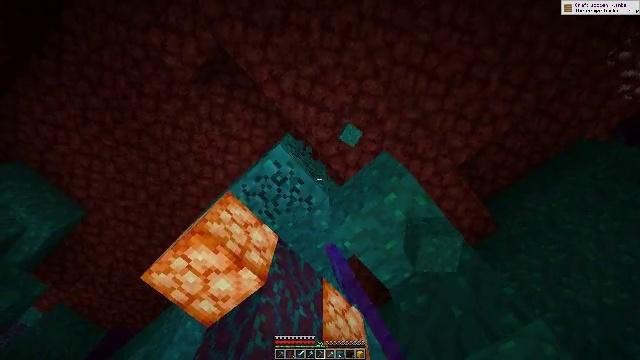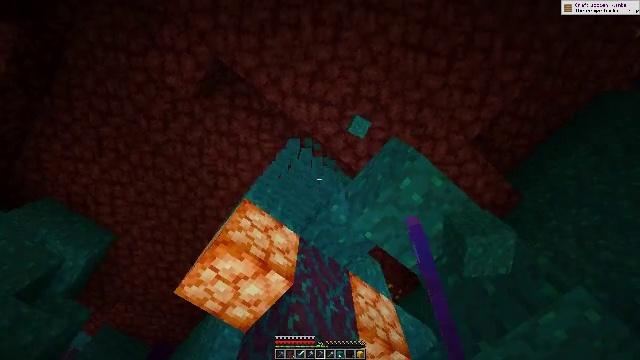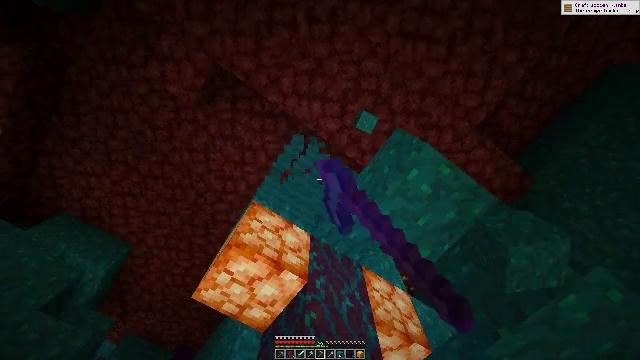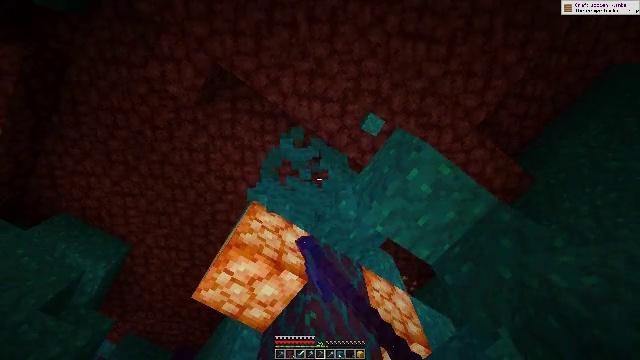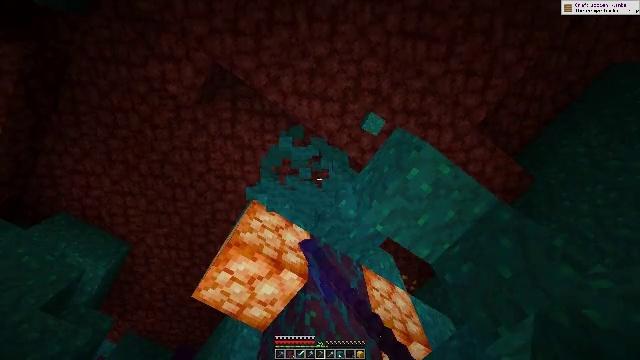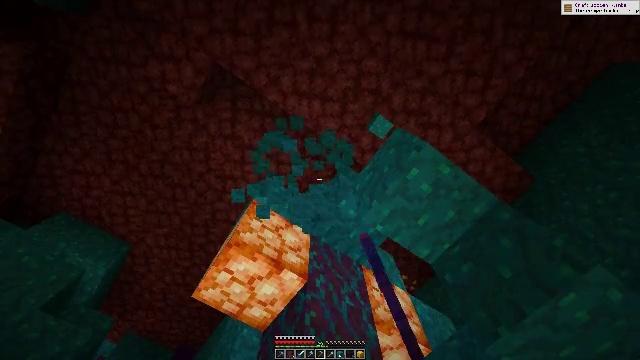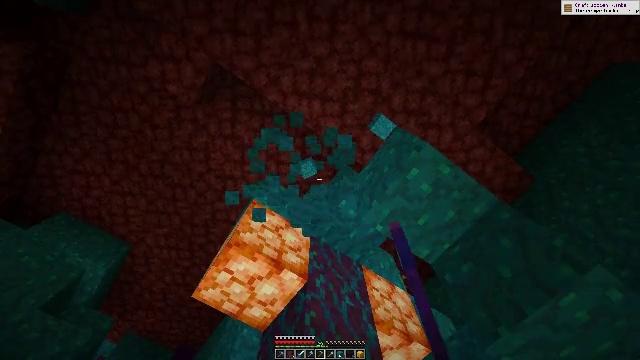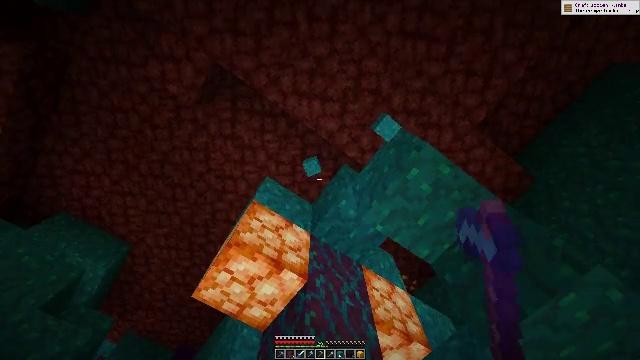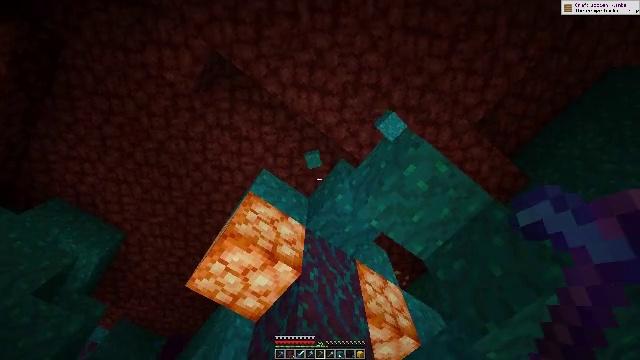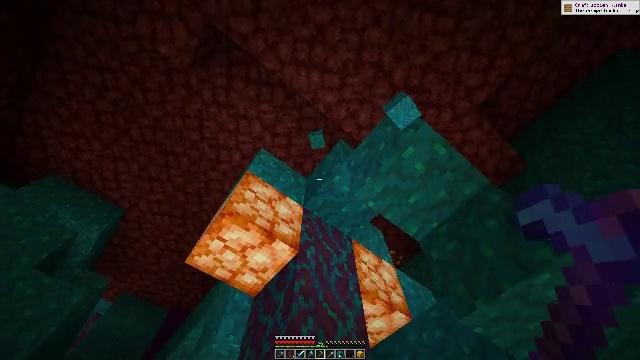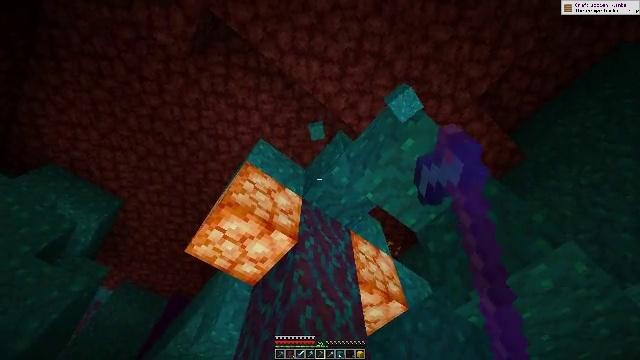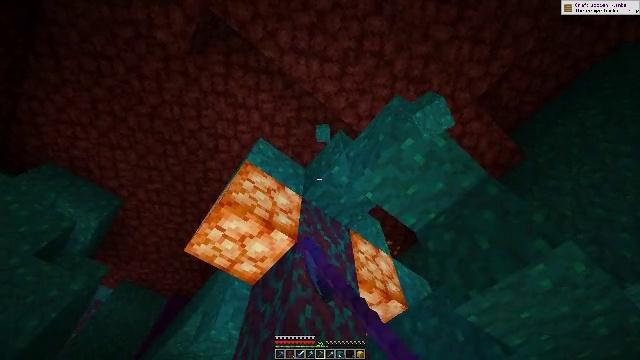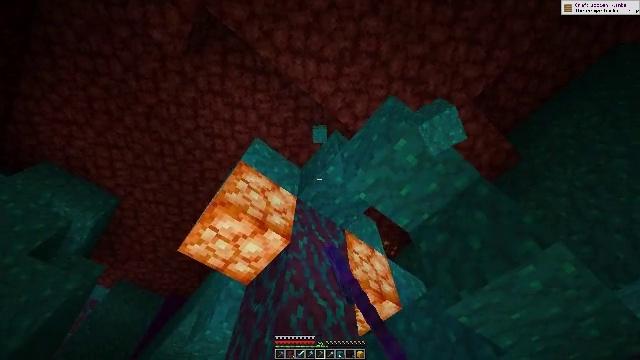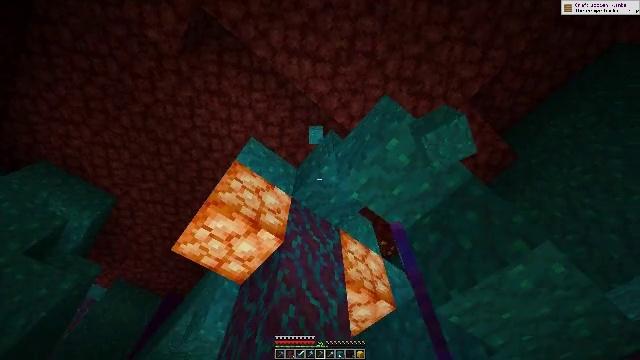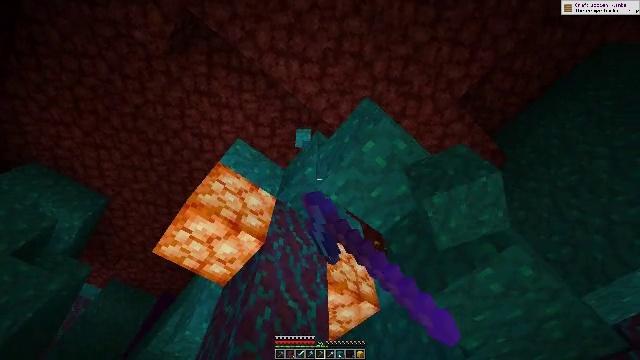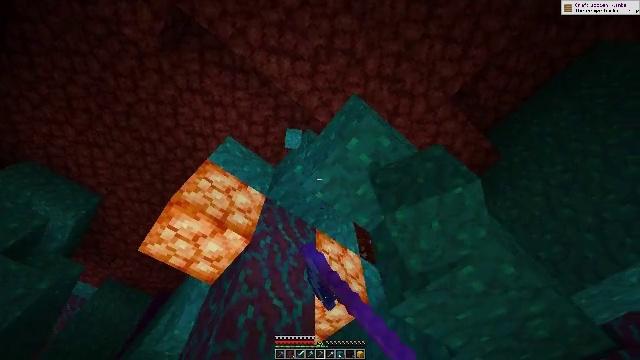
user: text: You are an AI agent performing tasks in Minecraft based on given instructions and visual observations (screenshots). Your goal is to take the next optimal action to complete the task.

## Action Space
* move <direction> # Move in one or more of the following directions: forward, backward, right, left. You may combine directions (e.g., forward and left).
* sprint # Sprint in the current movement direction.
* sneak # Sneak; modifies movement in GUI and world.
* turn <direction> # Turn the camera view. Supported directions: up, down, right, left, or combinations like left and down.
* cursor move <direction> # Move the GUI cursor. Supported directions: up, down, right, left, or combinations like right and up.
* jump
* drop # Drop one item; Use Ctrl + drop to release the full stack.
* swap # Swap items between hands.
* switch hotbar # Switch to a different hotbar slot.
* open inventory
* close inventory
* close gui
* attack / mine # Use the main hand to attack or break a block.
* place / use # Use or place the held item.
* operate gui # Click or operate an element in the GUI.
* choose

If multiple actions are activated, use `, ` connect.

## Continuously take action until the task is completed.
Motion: motion action
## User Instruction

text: Break the warped wart block.
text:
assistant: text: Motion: turn left, attack / mine
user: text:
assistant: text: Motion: turn left, attack / mine
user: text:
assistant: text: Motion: attack / mine
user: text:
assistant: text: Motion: attack / mine
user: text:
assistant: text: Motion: attack / mine
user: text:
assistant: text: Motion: attack / mine
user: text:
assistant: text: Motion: attack / mine
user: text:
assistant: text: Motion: turn right and down, attack / mine
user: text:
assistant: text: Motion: turn right and down, attack / mine
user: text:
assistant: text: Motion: turn down, attack / mine
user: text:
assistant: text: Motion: attack / mine
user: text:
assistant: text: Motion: move right, attack / mine
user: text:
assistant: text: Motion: move right, attack / mine
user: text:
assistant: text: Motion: move right, attack / mine
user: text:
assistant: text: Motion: move forward and move right, attack / mine
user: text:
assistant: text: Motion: move forward, attack / mine
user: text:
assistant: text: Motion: move forward, attack / mine
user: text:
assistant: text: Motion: move forward, turn left, attack / mine
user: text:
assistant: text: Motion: turn left and up, attack / mine
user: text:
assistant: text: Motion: turn left, attack / mine
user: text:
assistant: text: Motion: turn left and up, attack / mine
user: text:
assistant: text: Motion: turn left and up, attack / mine
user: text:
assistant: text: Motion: turn up, attack / mine
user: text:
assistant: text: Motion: attack / mine
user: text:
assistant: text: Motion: attack / mine
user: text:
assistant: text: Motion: attack / mine
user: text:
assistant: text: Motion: attack / mine
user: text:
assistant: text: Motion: attack / mine
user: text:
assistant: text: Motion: attack / mine
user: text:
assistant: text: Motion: attack / mine